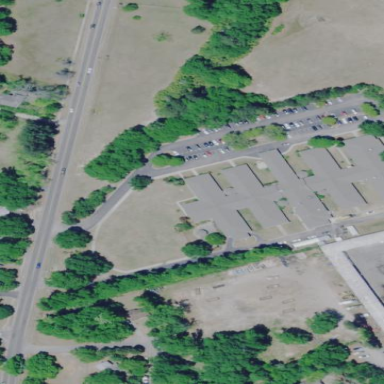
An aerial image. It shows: Residential building which serves as nursing home.